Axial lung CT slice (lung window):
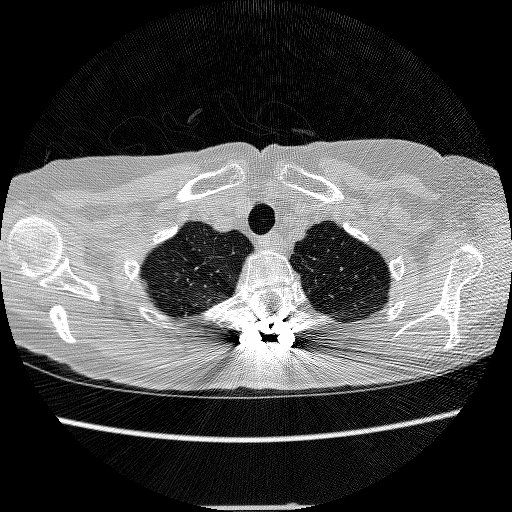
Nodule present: no